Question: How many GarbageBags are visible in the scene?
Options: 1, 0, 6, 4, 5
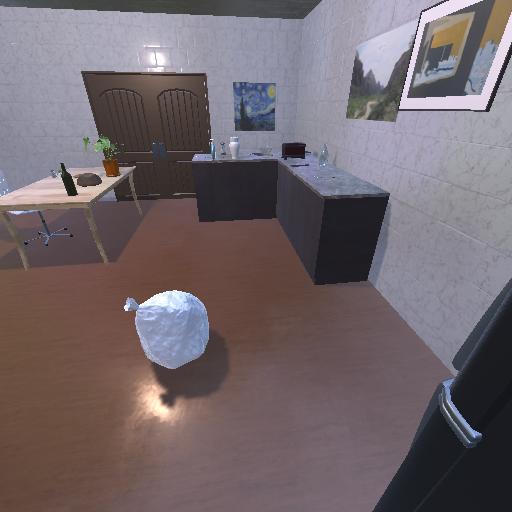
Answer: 1